Question: '''
local consumer = coroutine.create(function(i)
while true do
i = i - 1
print('consumer: ' .. i)
coroutine.yield(i)
end
end)
local producer = coroutine.create(function()
while true do
i = i or 0
i = i + 1
print('producer: ' .. i)
status, value = coroutine.resume(consumer, i)
i = value
end
end)
coroutine.resume(producer)
'''

but it's completely wrong, the right print should be like this:
0 1 0 1 01
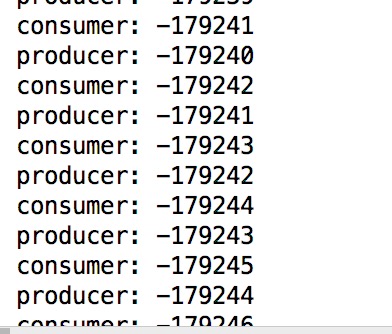
Answer: Replace coroutine.yield(i) with i = coroutine.yield(i) in consumer.
@EgorSkriptunoff thanks for help